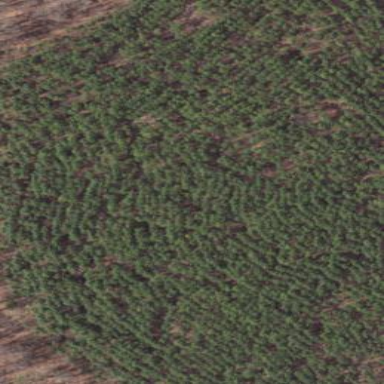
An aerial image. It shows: Evergreen forest area.